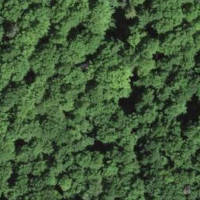
EUNIS habitat code: 41
Species observed at this site:
Fagus sylvatica